Question: In the following activity in my app (multiplication quiz game) I have displayed a list of questions and answers that the user has given.
At present it displays the answer in red if it was wrong and green if correct. The sub item of the list will always be the correct answer (in green).
I want the sub item to only be displayed if the answer is incorrect. I.e. no need to display the correct answer twice. But I am unsure how to do so.
Image of activity (note how correct answer is displayed in sub item even if user has already given the correct answer):

Code of Activity:
'''
public class RandomTestResults extends Activity {
// Set up variables
TextView scoreText;
String phrase;
@Override
protected void onCreate(Bundle savedInstanceState) {
super.onCreate(savedInstanceState);
setContentView(R.layout.testresults);
// List view to hold the test results
ListView itemList = (ListView) findViewById(R.id.lvRandomTestresults);
// getting data from the previous activity via intents
int[] results = getIntent().getIntArrayExtra("results");
String[] questions = getIntent().getStringArrayExtra("Questions");
int[] correctAnswer = getIntent().getIntArrayExtra("CorrectAnswer");
int score = getIntent().getIntExtra("score", 0);
// if else statements to determine what phrase to present to user
if (score <= 4) {
phrase = "Please try again! ";
} else if (score <= 6) {
phrase = "Good effort! ";
} else if (score <= 9) {
phrase = "Well done! ";
} else if (score == 10) {
phrase = "Perfect! ";
}
// Set text to tell user what they scored in test
scoreText = (TextView) findViewById(R.id.tvRandomTestresults);
scoreText.setText(phrase + "You got " + score + " correct out of 10!");
// ArrayList containing Hashmap
ArrayList<HashMap<String, String>> list = new ArrayList<HashMap<String, String>>();
// loop to give list view (10 items and sub items)
for (int i = 1; i <= 10; i++) {
// set userAnswer equal to correct place in results array
int userAnswer = results[i - 1];
// Setting expected answer to correct place in correctAnswer array
int expectedAnswer = correctAnswer[i - 1];
// Set string to present to user
String userString = questions[i - 1] + " " + userAnswer; // mybe
// change
// correct answer
String expectedString = "" + expectedAnswer;
// HashMap containing 2 strings
HashMap<String, String> map = new HashMap<String, String>();
// add strings to HashMap
map.put("user", userString);
map.put("expected", expectedString);
// add HashMap to list
list.add(map);
}
// Instantiate custom array adapter
MyArrayAdapter adapter = new MyArrayAdapter(
this.getApplicationContext(), R.layout.list_row, list,
questions, results);
// Set custom adapter to your ListView.
itemList.setAdapter(adapter);
}
/**
* Method that ensures user is returned
* to main menu when they press back button
*/
@Override
public void onBackPressed() {
Intent t = new Intent(this, Menu.class);
startActivity(t);
}
}
'''
Code of Adapter relating to activity:
'''
public class MyArrayAdapter extends
ArrayAdapter<ArrayList<HashMap<String, String>>> {
Context mContext;
ArrayList<HashMap<String, String>> mQuestionArrayList;
int mLayoutResourceId;
String[] mQuestionsArray;
int[] mUsersAnswers;
/**
* Constructor with arguments
* @param context
* @param layoutResourceId
* @param questionsArrayList
* @param questionsArray
* @param usersAnswers
*/
public MyArrayAdapter(Context context, int layoutResourceId,
ArrayList<HashMap<String, String>> questionsArrayList,
String[] questionsArray, int[] usersAnswers) {
super(context, layoutResourceId);
mContext = context;
this.mQuestionArrayList = questionsArrayList;
this.mLayoutResourceId = layoutResourceId;
this.mQuestionsArray = questionsArray;
this.mUsersAnswers = usersAnswers;
}
/**
* Method that returns the size
* of the ArrayList
*/
@Override
public int getCount() {
return mQuestionArrayList.size();
}
/**
*
* Method that will get the view to display to user
*/
@Override
public View getView(int position, View row, ViewGroup parent) {
HashMap<String, String> question = mQuestionArrayList.get(position);
//set layout inflater equal to context
LayoutInflater inflater = LayoutInflater.from(mContext);
// Initialize the row layout by inflating the xml file list_row.
row = inflater.inflate(this.mLayoutResourceId, parent, false);
// Initialize TextViews defined in the list_row layout.
TextView questionTxtView = (TextView) row.findViewById(R.id.question);
TextView answerTxtView = (TextView) row.findViewById(R.id.answer);
TextView correctAnswerTxtView = (TextView) row
.findViewById(R.id.correct);
// Set text for each TextView
questionTxtView.setText(mQuestionsArray[position]);
answerTxtView.setText(String.valueOf(mUsersAnswers[position]));
correctAnswerTxtView.setText(question.get("expected").toString());
// Setting colour of the user answer dependent on if its correct
if (mUsersAnswers[position] != Integer.parseInt(question
.get("expected").toString()))
answerTxtView.setTextColor(Color.RED);
else
answerTxtView.setTextColor(Color.GREEN);
return row;
}
}
'''
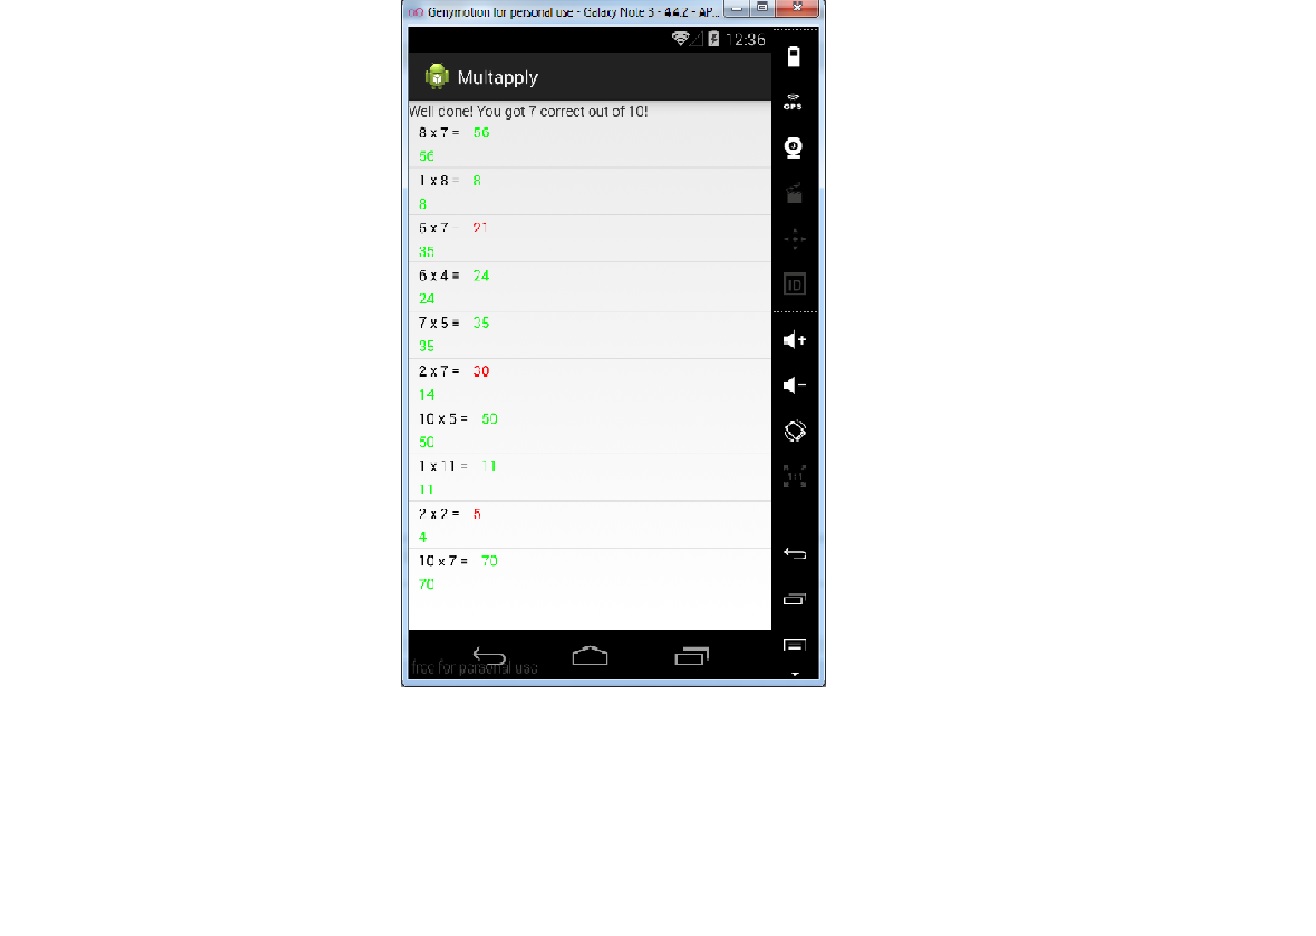
Answer: Maybe you can change the correctAnswerTxtView visibility depending on the answer of the user, something like this:
'''
// Setting colour of the user answer dependent on if its correct
if (mUsersAnswers[position] != Integer.parseInt(question
.get("expected").toString())) {
answerTxtView.setTextColor(Color.RED);
correctAnswerTxtView.setVisibility(View.GONE);
}
else {
answerTxtView.setTextColor(Color.GREEN);
correctAnswerTxtView.setVisibility(View.VISIBLE);
}
'''
Hope that helps.